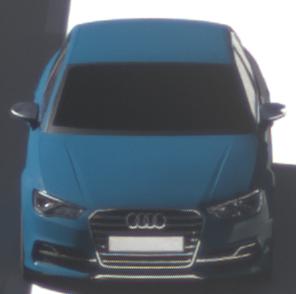
Make: Audi
Model: S3
Detailed model: 8V
Model produced from: 2013
Model produced until: 2020
Doors: 4
Color: blue
Road condition: dry road
Daytime: morning or afternoon
Contrast: high contrast